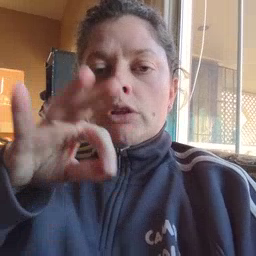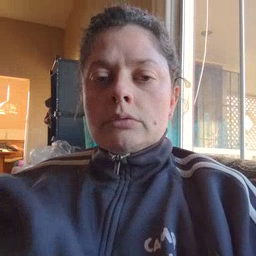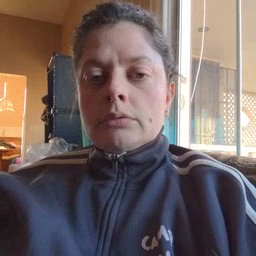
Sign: frenchfries